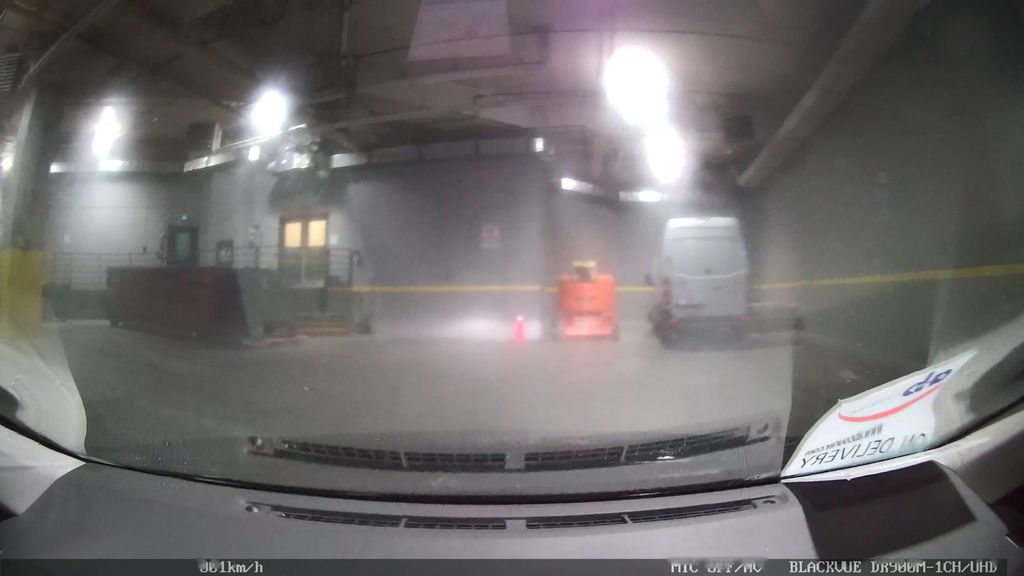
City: toronto